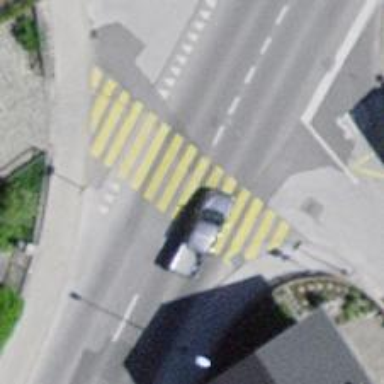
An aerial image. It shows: Zebra crossing. The crossing is uncontrolled and marked.